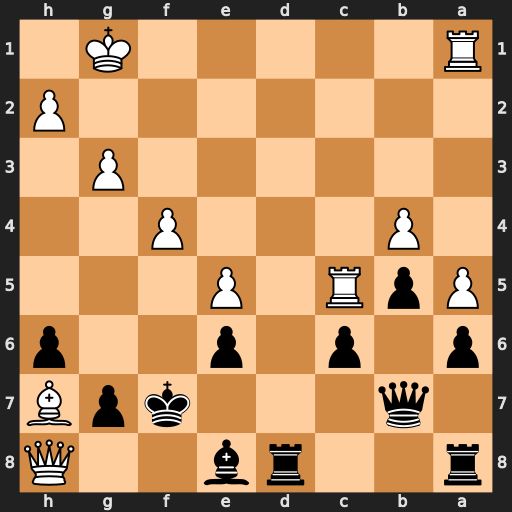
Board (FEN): r2rb2Q/1q3kpB/p1p1p2p/PpR1P3/1P3P2/6P1/7P/R5K1
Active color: b
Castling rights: -
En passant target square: -
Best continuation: Bd7 Bg8+ Rxg8